Question: I am going to build a graph in my java project and I am using Jung library.
My problem is that I have too many vertices and with CircleLayout or FRlayout I can't have a good visualization of the graph; I mean the vertices are very very close to each other.
Can anybody help me what I can do in such a situation?
I want to have a nice visualization of the graph in which the vertices are far enough to be able to see which vertex is connected to which vertex.
Here you see the current visualization of graph vertices.

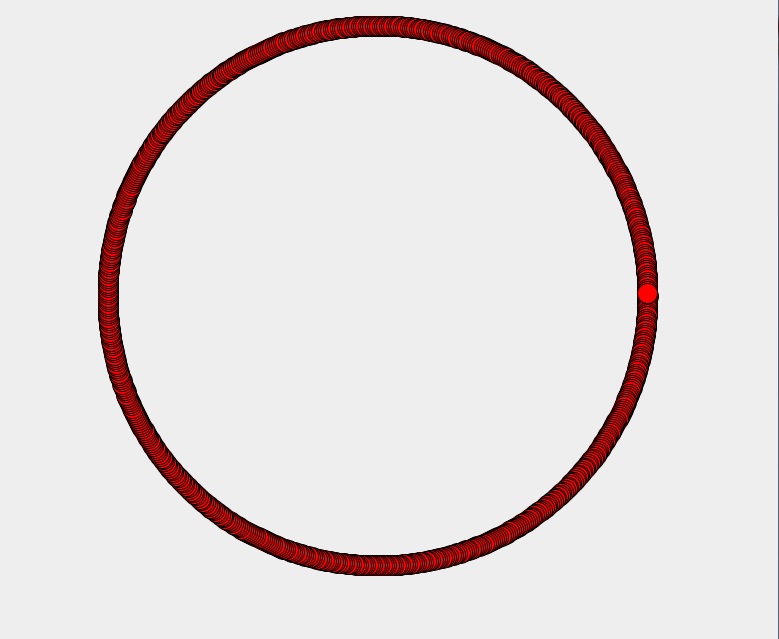
Answer: (Originally, this was a comment, but to give the question a chance to bre removed from the "unanswered" queue: )
One important question might be what the of the graph is. Does the topology resemble a circle? That is, does each vertex have exactly two neighbors?
Regardless of that, you should try the other layouts as well. Particularly the 'SpringLayout2'. It has quite some tuning parameters, but usually causes a "nice" distribution of the vertices for a wide variety of graph topologies